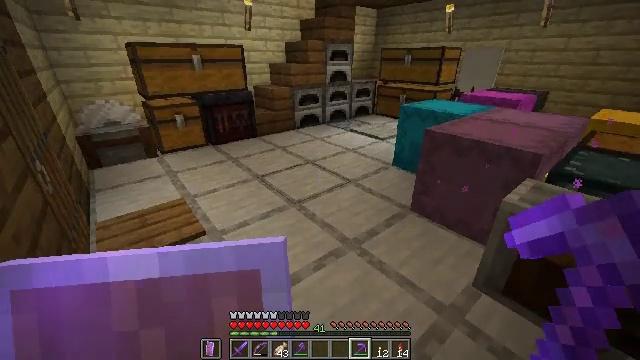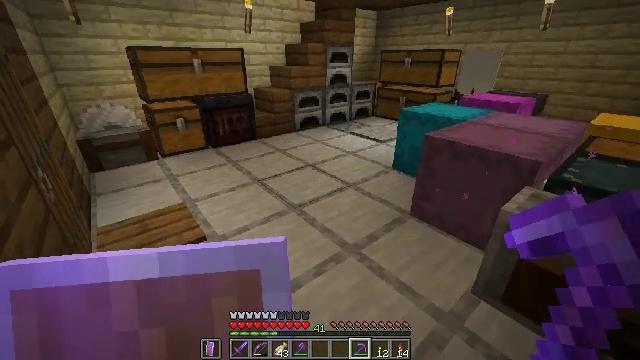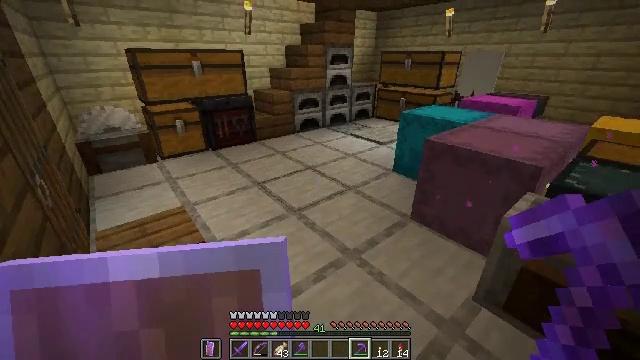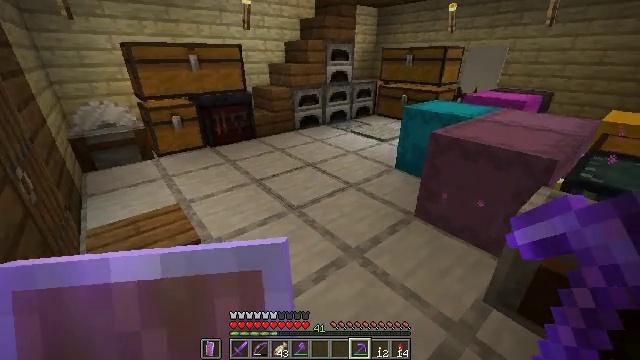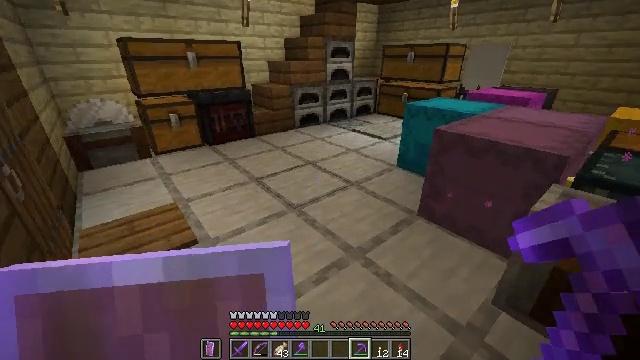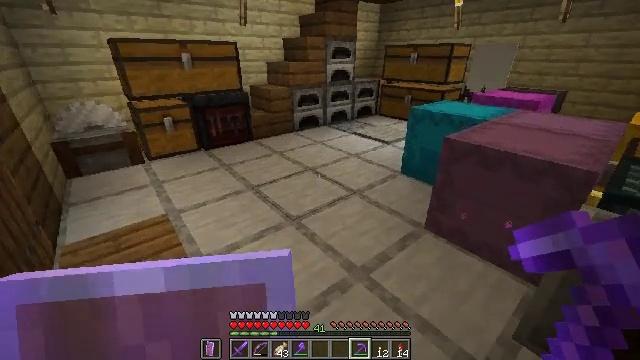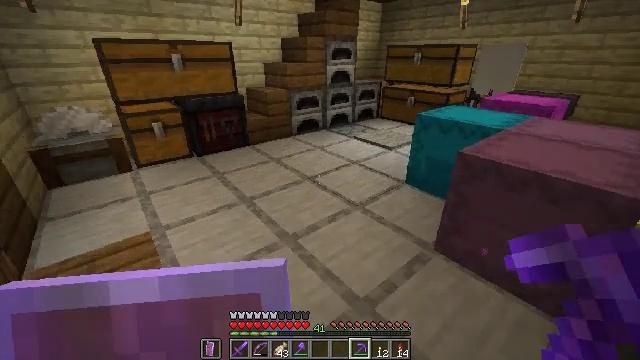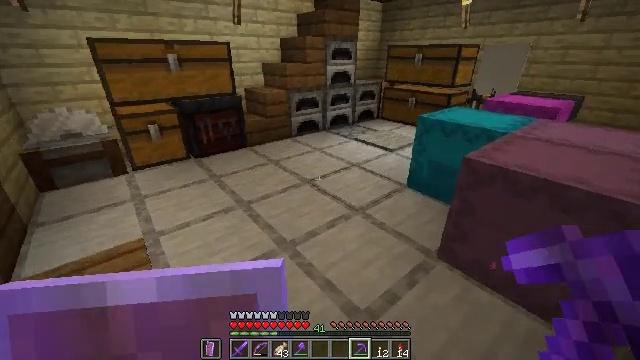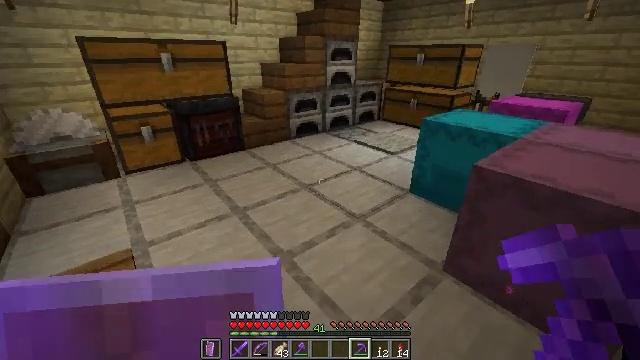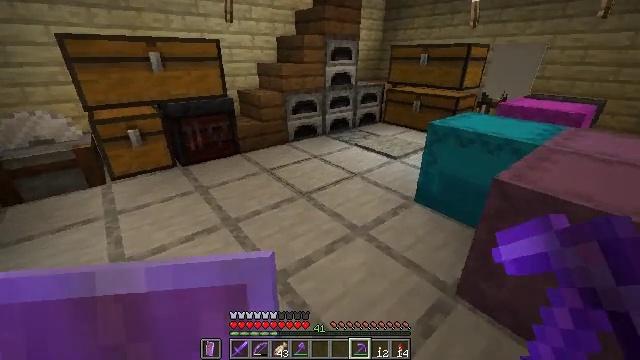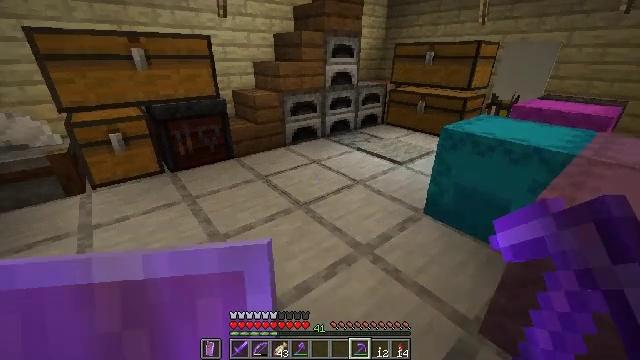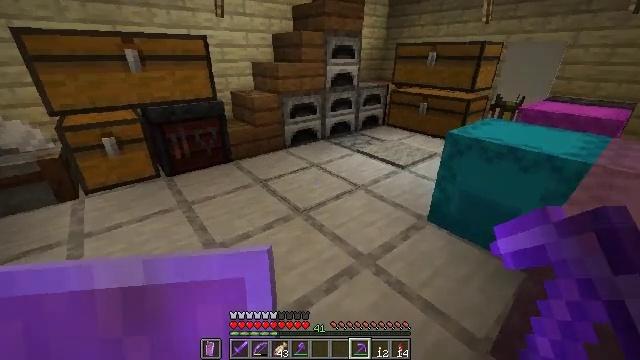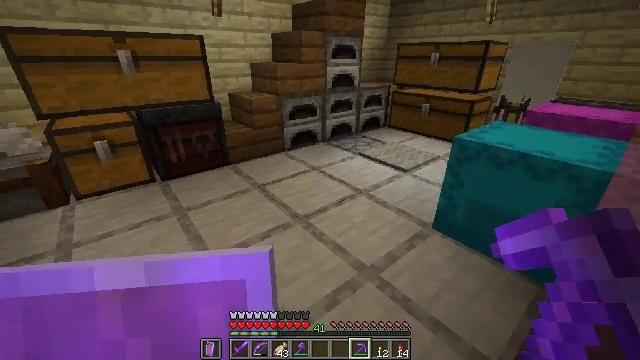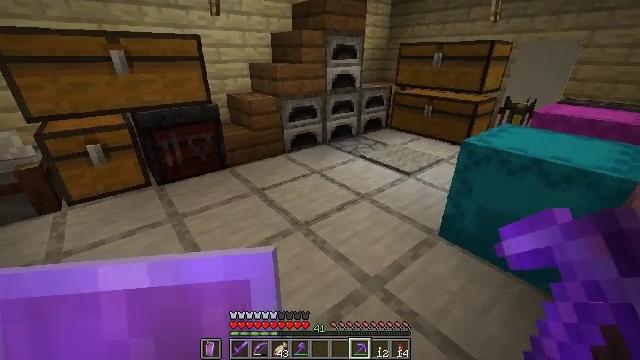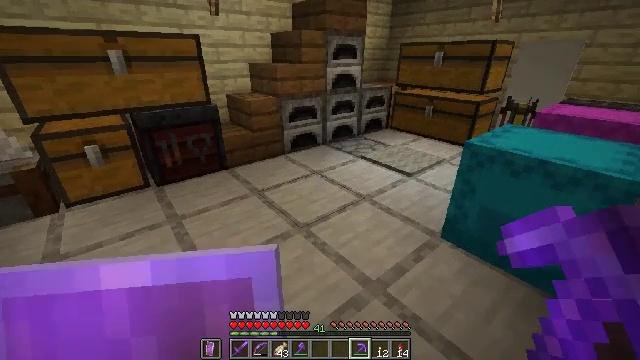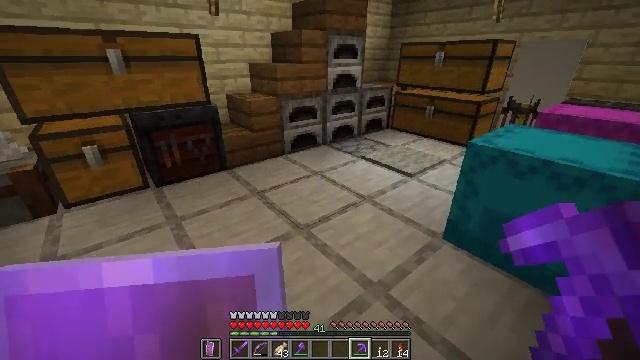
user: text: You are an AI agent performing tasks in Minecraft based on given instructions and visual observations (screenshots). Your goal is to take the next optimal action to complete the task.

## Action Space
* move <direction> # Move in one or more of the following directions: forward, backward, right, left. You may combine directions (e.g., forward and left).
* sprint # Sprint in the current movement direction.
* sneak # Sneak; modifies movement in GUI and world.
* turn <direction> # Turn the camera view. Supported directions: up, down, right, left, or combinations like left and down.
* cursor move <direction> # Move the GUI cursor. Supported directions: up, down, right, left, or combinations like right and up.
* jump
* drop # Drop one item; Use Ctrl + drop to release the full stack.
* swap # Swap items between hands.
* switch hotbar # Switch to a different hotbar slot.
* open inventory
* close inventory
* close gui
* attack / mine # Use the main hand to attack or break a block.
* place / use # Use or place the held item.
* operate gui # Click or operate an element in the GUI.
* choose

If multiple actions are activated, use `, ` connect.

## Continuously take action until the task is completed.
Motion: motion action
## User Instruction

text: Make black dye with the crafting interface.
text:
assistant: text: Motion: move forward, jump
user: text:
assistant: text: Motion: move forward, jump
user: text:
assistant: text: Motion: move forward, jump
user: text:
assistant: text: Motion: move forward
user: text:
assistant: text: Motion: move forward
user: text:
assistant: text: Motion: move forward
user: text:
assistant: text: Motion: move forward
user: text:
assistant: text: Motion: move forward
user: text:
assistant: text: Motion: move forward
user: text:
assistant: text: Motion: move forward
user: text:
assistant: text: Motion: move forward
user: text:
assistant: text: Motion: no_op
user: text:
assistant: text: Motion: no_op
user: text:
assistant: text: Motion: no_op
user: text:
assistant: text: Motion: no_op
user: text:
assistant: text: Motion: no_op
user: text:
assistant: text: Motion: no_op
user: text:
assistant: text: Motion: no_op
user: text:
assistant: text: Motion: no_op
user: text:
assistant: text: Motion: no_op
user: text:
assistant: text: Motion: no_op
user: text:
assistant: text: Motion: no_op
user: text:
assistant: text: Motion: no_op
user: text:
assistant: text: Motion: no_op
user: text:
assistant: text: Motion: no_op
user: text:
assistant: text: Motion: no_op
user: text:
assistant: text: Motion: move forward
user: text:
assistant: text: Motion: move forward
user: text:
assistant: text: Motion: move forward
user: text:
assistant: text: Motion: move forward